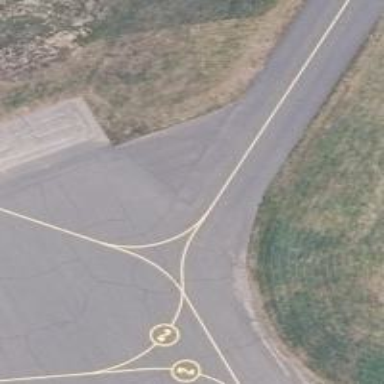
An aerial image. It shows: Image of taxiway at airport.